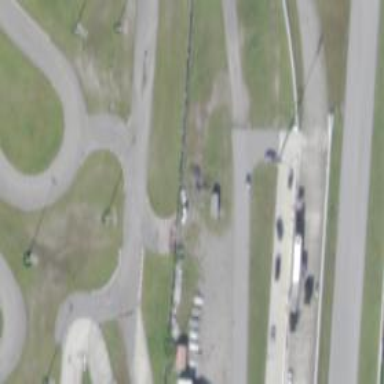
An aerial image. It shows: Motor sport raceway.